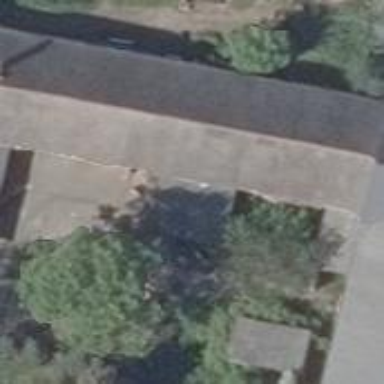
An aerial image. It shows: Building.